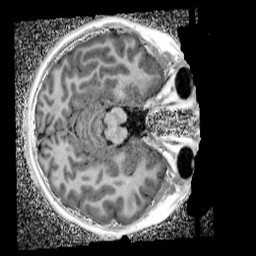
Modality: UNIT1_denoised
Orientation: axial
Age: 10
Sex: female
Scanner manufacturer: siemens
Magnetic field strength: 3 T
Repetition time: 4 s
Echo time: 0.00299 s